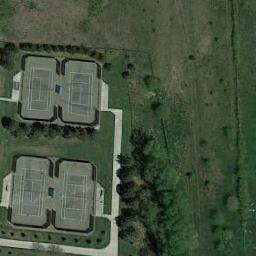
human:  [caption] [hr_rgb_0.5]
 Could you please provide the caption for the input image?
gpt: Many buildings of different shapes are beside the tennis courts .

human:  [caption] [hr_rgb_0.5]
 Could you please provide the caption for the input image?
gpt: The tennis court is on the grass next to some trees .

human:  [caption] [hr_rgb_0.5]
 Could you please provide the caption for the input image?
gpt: Tennis court on the lawn surrounded by trees .

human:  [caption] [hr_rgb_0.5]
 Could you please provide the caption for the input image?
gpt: Two tennis courts, one shaded by trees, the other not .

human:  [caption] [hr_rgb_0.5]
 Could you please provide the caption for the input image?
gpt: The tennis courts are on a green meadow .